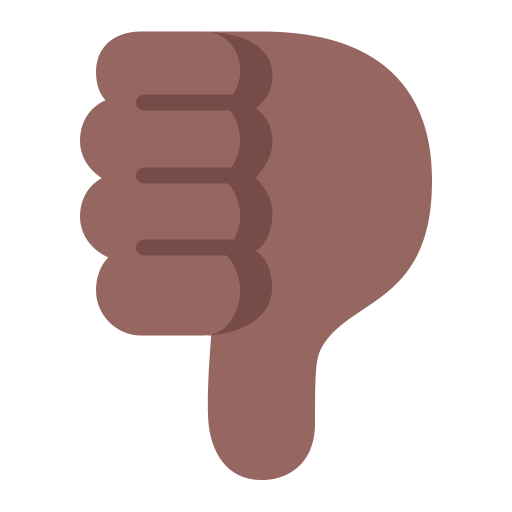
thumbs down flat  dark